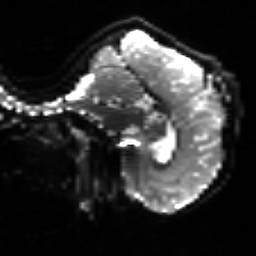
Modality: sbref
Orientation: sagittal
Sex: male
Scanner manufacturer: siemens
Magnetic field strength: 3 T
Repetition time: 5 s
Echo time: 0.071 s